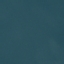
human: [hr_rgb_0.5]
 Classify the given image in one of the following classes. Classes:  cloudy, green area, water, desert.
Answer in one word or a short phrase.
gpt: water